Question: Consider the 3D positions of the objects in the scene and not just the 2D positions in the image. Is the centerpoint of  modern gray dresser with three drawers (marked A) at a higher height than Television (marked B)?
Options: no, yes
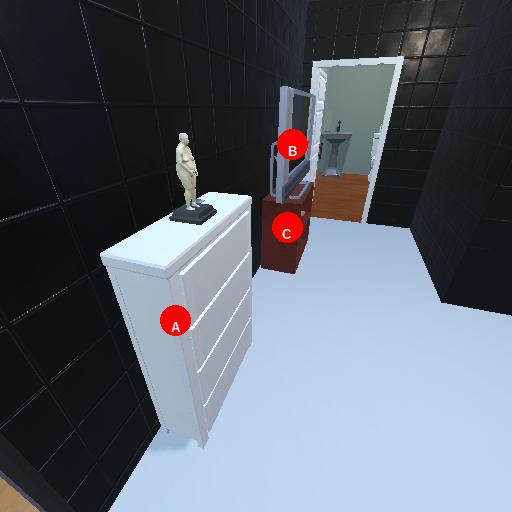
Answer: no